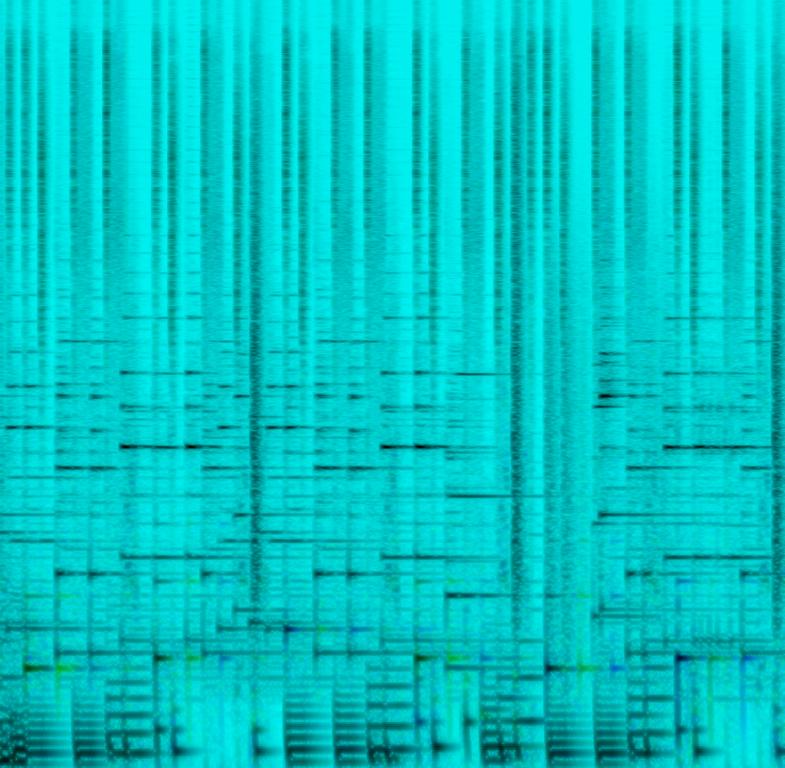
The song features a steelpan that creates the main melody. The sounds are bright and have a positive atmosphere. The track fits the afrobeat genre. In the background there are drums that play a mix between hip-hop and afrobeat patterns. A percussion synth creates a counter melody that contrasts the whole instrumental. This is a song you would play at a beach party in the caribbean at night.